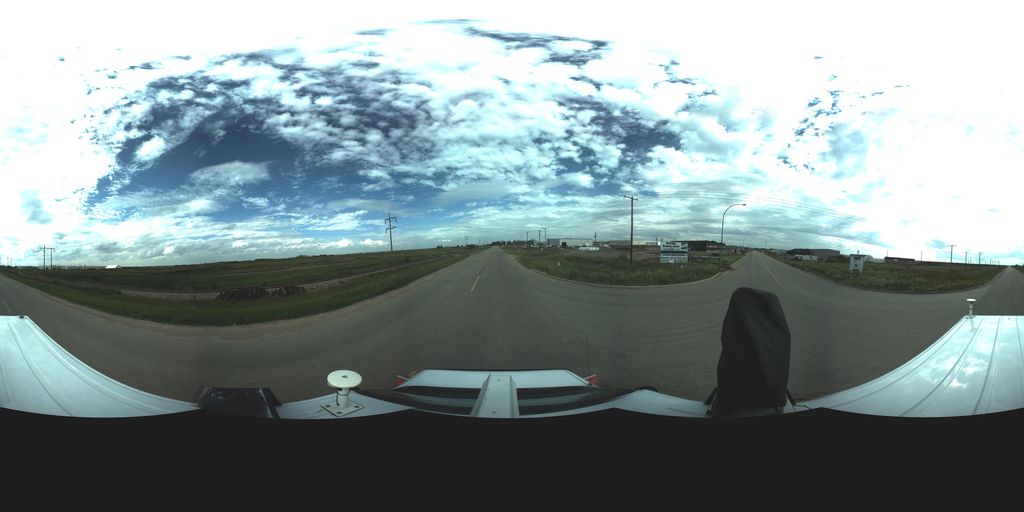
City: saskatoon